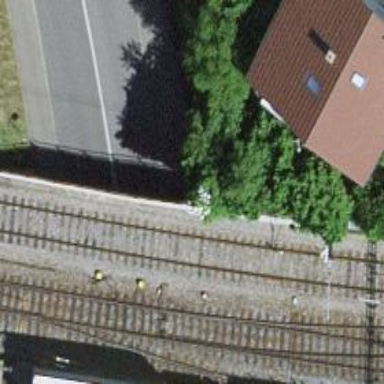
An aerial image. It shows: Sidewalk that goes through tunnel.